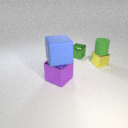
large purple metal cube to the left of small yellow metal cube